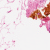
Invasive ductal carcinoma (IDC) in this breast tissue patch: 0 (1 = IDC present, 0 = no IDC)